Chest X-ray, PA view. Patient: 59 years old, sex F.
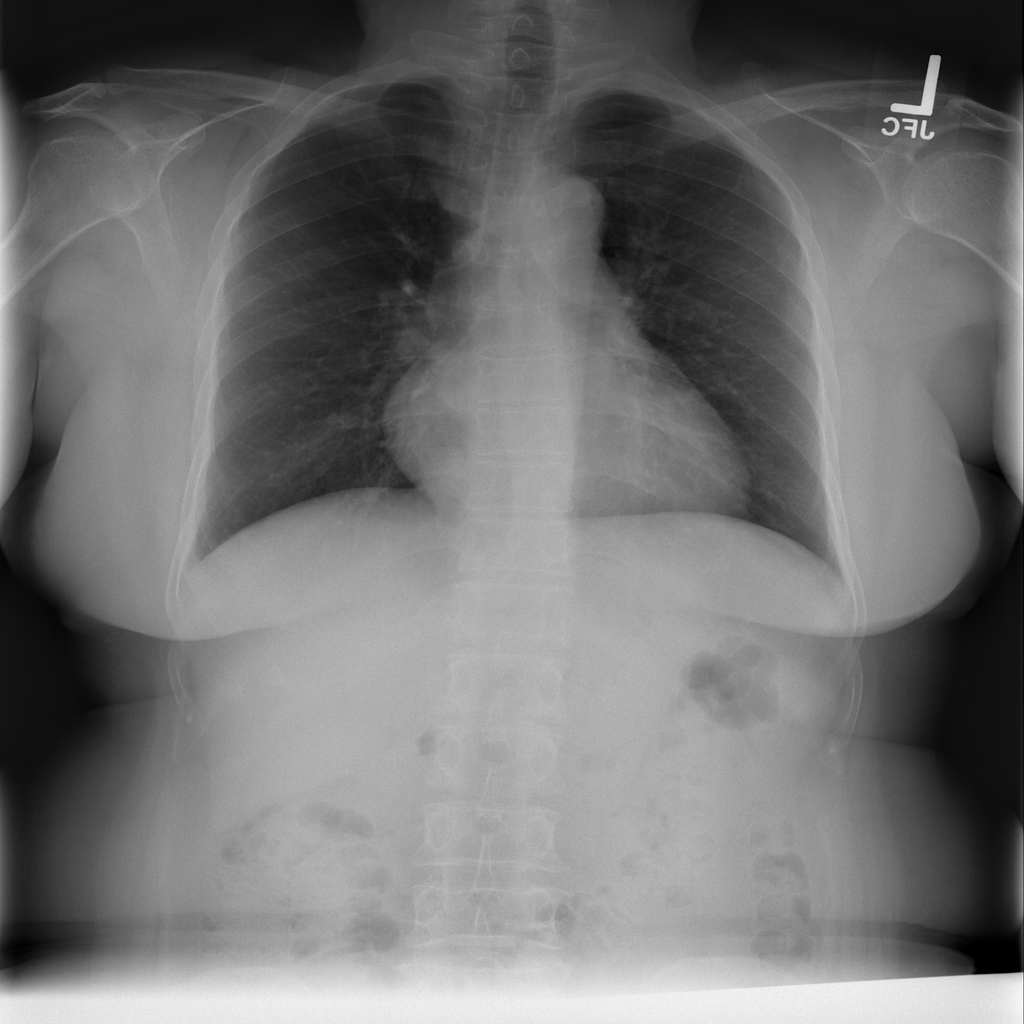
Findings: No Finding